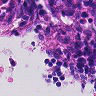
Metastatic tissue present: no